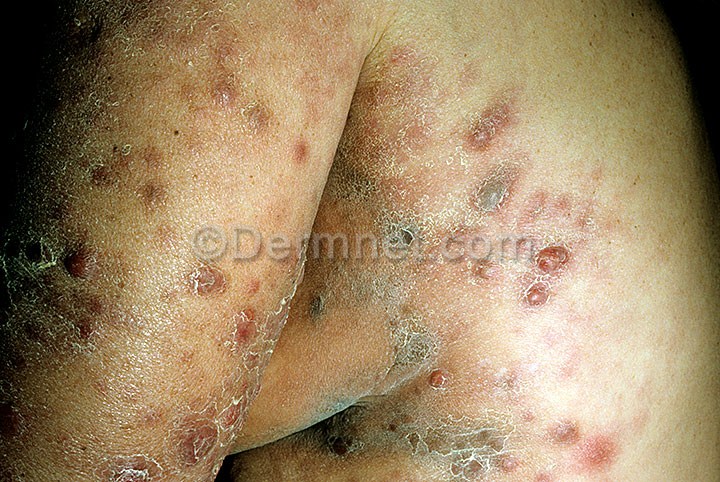
Disease: Actinic Keratosis Basal Cell Carcinoma and other Malignant Lesions